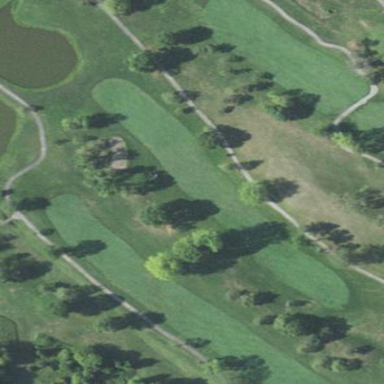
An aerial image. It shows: Golf rough area.